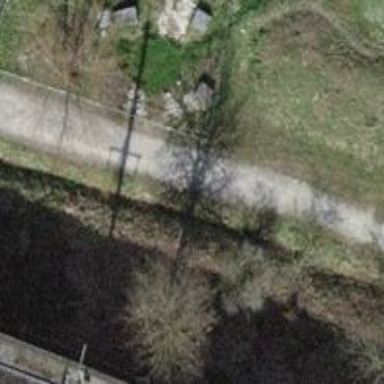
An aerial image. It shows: Footway with surface of pebblestone.